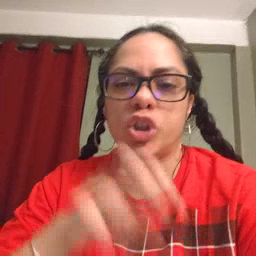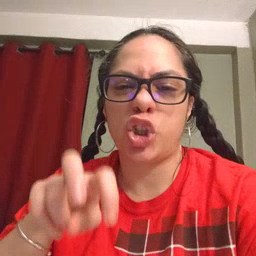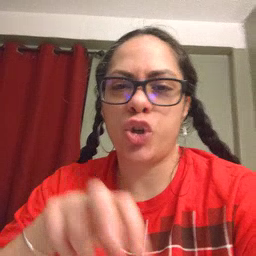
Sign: chair